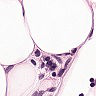
Metastatic tissue present: yes